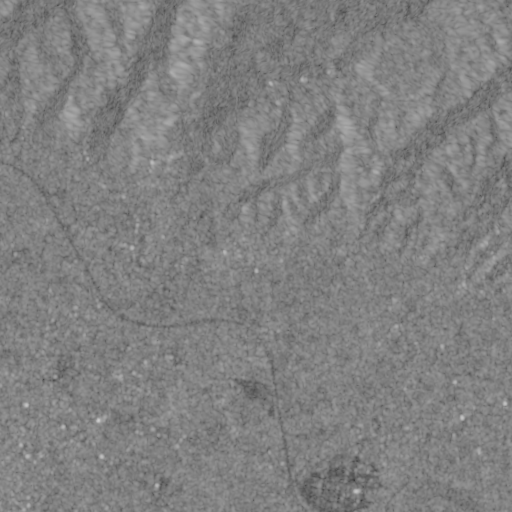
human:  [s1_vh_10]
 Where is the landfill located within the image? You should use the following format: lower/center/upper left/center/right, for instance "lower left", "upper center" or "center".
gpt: The landfill is located in the center right of the image.
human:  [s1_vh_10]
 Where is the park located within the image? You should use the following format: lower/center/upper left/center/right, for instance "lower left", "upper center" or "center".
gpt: The park is located in the lower left of the image.
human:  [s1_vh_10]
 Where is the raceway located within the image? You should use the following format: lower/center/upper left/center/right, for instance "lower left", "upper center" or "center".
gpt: The raceway is located in the center right of the image.
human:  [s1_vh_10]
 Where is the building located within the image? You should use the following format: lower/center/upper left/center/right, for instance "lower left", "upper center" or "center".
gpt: There is no building in the image.

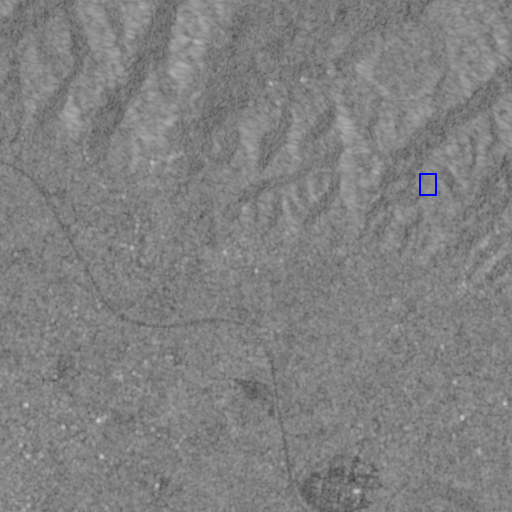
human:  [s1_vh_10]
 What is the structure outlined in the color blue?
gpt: The structure outlined in blue is a landfill.
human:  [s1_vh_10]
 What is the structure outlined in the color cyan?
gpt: There is no cyan outline.